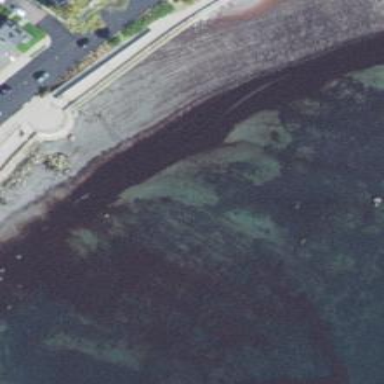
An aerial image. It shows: Sandy beach with natural surface.